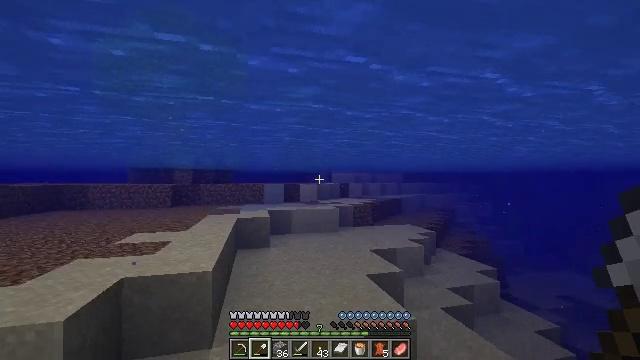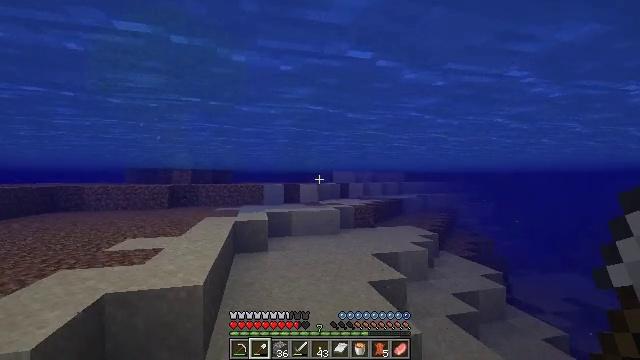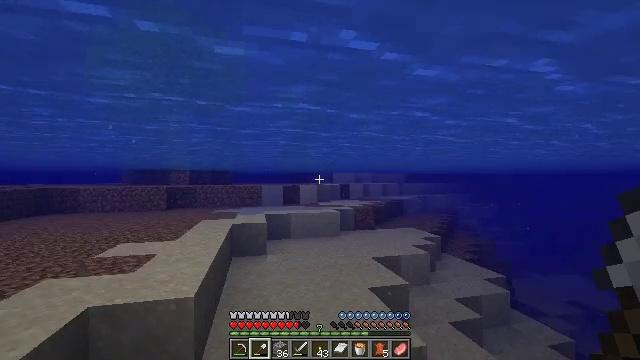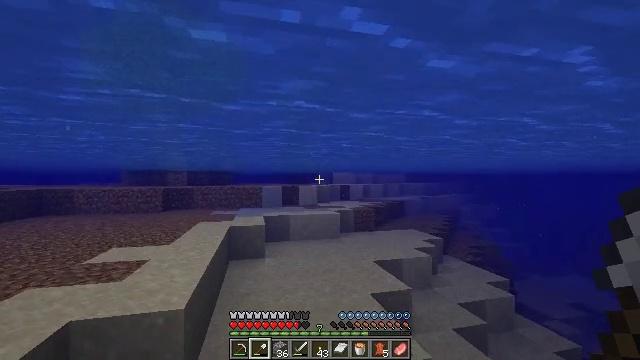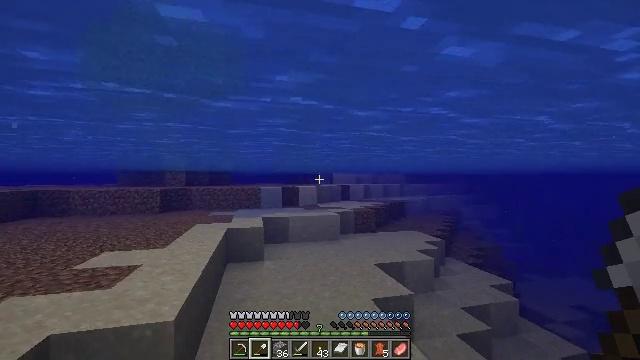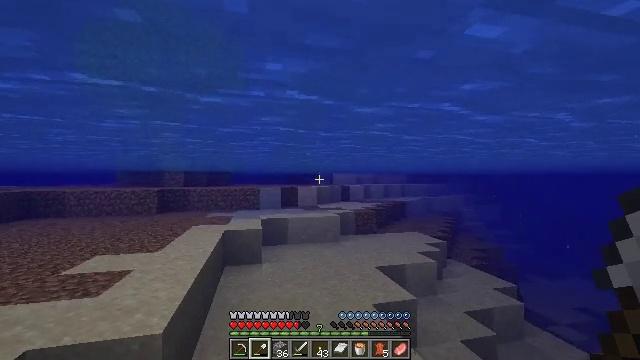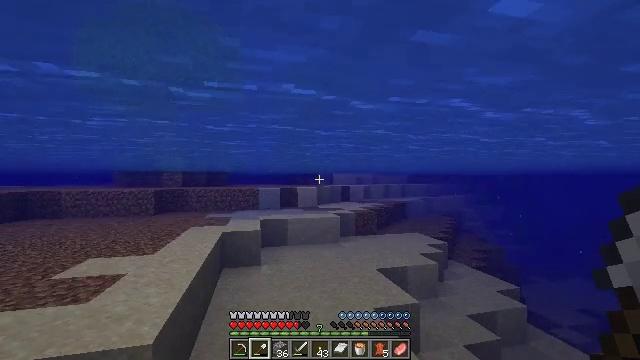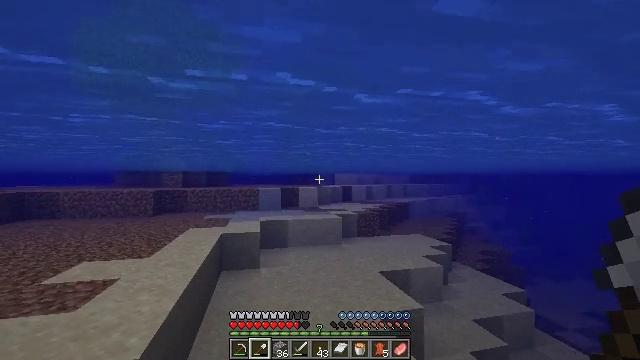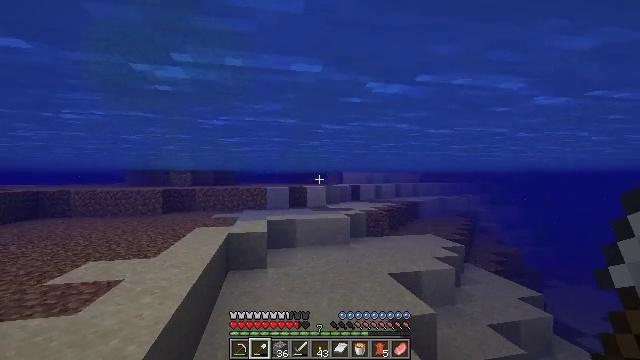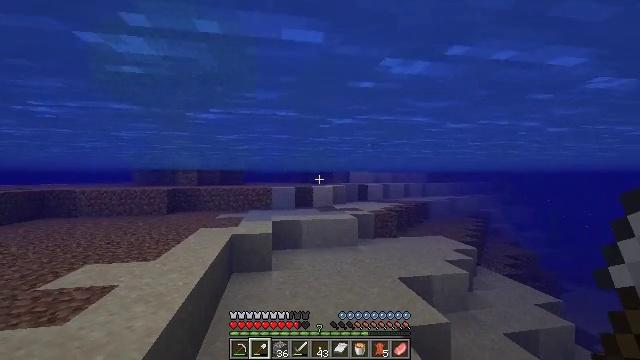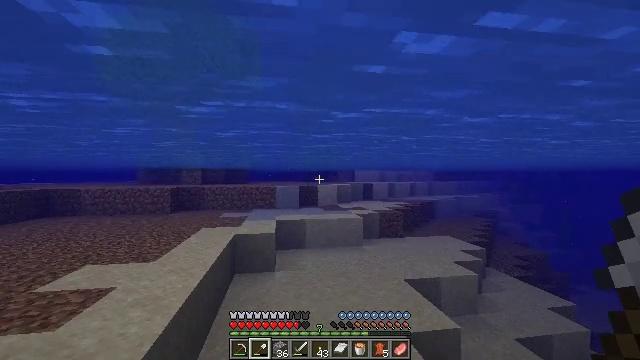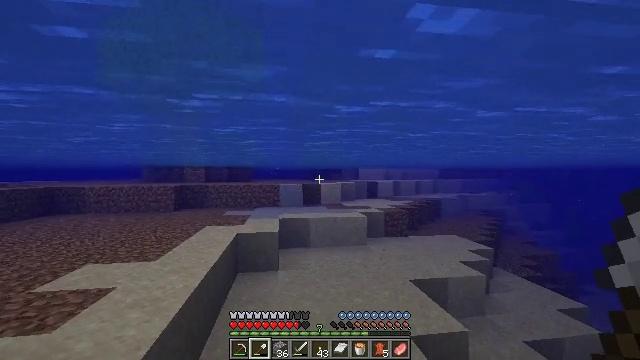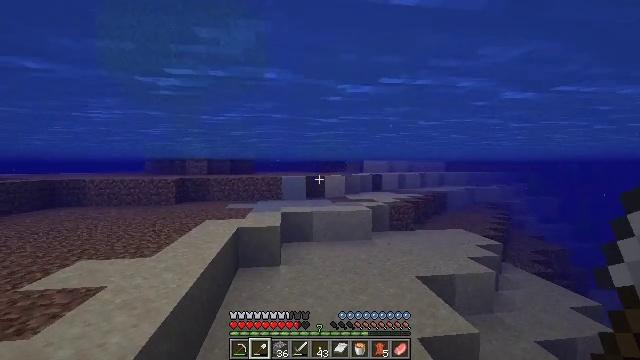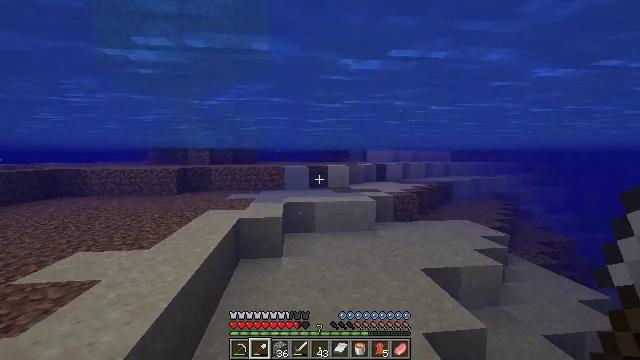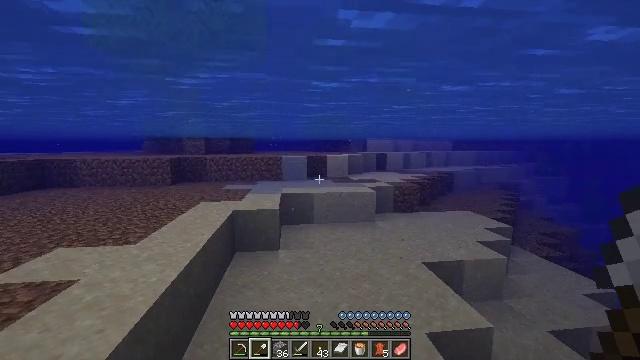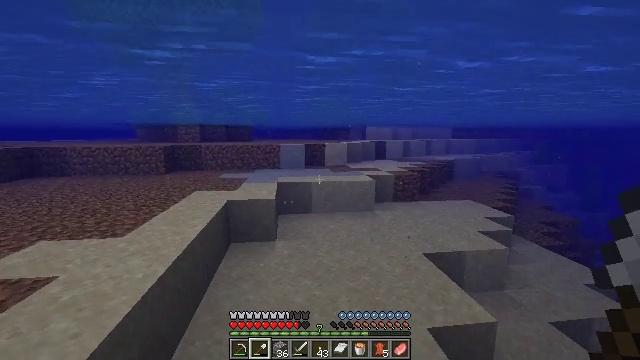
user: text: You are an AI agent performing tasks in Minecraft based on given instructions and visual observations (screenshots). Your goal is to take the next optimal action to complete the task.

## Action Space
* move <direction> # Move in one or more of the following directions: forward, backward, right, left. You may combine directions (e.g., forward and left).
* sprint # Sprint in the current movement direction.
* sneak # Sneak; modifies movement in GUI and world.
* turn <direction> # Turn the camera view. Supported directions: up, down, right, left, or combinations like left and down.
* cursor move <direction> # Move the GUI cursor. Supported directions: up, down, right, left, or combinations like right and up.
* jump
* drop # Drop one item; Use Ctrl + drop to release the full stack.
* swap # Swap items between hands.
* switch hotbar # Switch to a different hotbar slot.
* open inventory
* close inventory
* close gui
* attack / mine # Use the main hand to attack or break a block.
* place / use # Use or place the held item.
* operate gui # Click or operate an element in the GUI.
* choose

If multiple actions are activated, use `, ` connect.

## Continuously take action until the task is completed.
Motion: motion action
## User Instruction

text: Harvest bamboo from the farm.
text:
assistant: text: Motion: move forward, sprint
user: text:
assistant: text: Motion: move forward, sprint
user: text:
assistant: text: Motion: move forward, sprint
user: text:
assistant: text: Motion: move forward, sprint
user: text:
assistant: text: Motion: move forward, sprint
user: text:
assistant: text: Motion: move forward, sprint
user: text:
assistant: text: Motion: move forward, sprint
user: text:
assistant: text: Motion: move forward, sprint, turn left
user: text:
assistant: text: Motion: move forward, sprint, turn left
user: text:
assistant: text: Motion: move forward, sprint, turn left
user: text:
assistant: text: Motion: move forward, sprint
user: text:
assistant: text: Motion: move forward, sprint, turn down
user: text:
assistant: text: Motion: move forward, sprint, turn down
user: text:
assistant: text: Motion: move forward, sprint, turn down
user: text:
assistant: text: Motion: move forward, sprint, turn down
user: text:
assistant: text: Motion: move forward, sprint, turn down
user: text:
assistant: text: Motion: move forward, sprint
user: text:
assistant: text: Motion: move forward, sprint
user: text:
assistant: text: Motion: move forward, sprint
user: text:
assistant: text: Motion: move forward, sprint
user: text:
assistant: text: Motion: move forward, sprint
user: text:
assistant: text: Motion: move forward, sprint, turn up
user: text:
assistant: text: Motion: move forward, sprint
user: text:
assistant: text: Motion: move forward, sprint
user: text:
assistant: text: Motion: move forward, sprint, turn up
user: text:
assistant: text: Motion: move forward, sprint
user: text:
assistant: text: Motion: move forward, sprint
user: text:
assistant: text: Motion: move forward, sprint
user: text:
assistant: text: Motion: move forward, sprint, turn up
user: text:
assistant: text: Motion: move forward, sprint, turn up